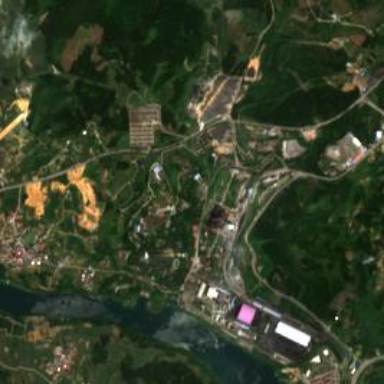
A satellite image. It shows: Industrial area with coal power plant.